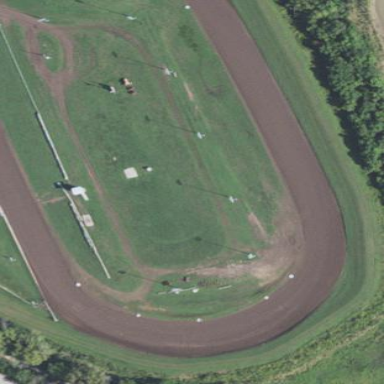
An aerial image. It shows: Raceway for motor sports.